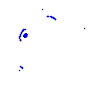
Particle: pion